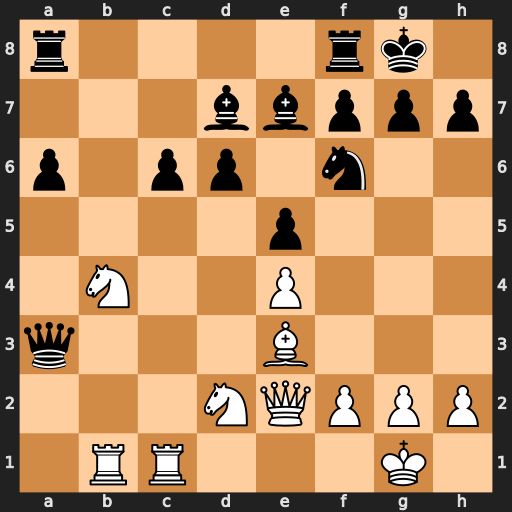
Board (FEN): r4rk1/3bbppp/p1pp1n2/4p3/1N2P3/q3B3/3NQPPP/1RR3K1
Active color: w
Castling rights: -
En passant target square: -
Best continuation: Nc4 Qa4 Nb6